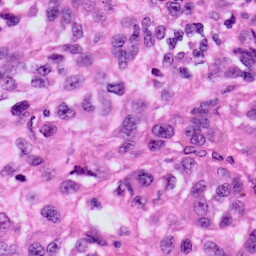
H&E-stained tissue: Skin